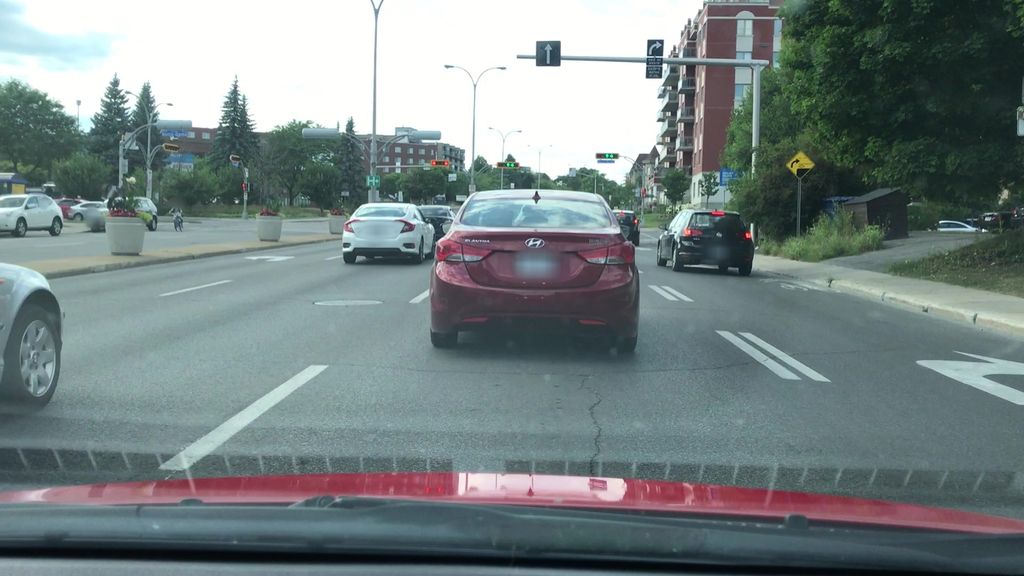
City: montreal